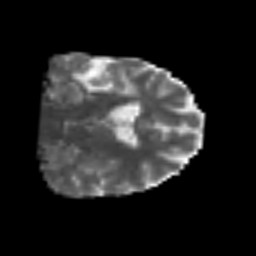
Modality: MD
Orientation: coronal
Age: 56
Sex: male
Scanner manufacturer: siemens
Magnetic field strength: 3 T
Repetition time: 6.1 s
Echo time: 0.101 s